Interaction volume radius: 10 \u00c5
Interaction volume height: 25 \u00c5
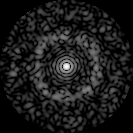
Disorder parameter: 0.8439